Chest X-ray:
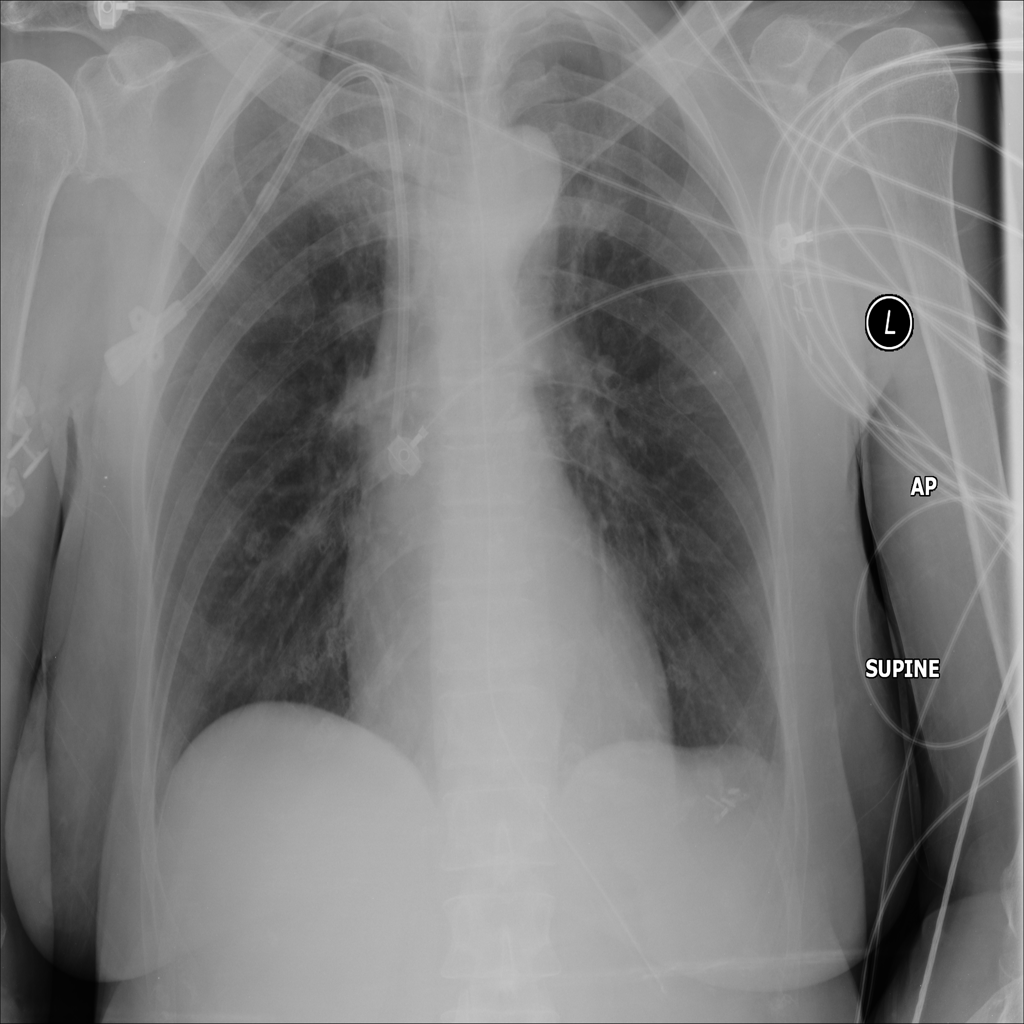
Findings: Calcification, Consolidation
No abnormal finding: no